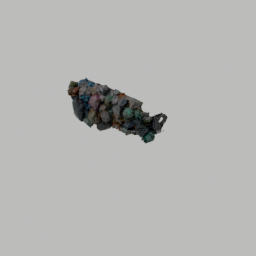
Label: mechanical